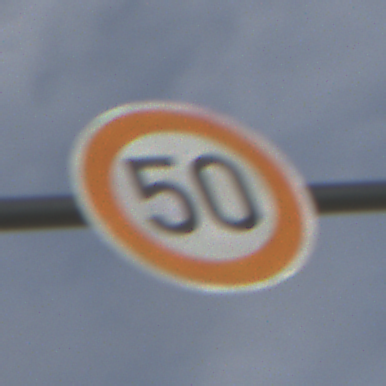
Verkehrszeichen: Geschwindigkeit50
Umgebung: Outdoor, Nature
Tageszeit: MorningAfternoon
Wetter: PartlyCloudy
Licht: Natural
Jahreszeit: NotSpecified
Kontrast: HighContrast